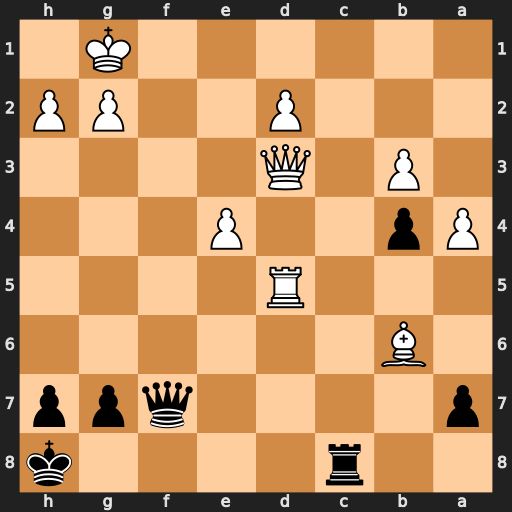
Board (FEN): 2r4k/p4qpp/1B6/3R4/Pp2P3/1P1Q4/3P2PP/6K1
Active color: b
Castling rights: -
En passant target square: -
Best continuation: Rc1+ Qf1 Rxf1#